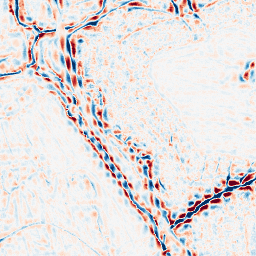
Category: wavelet
Decomposition family: wavelet_biorthogonal
Decomposition parameters: wavelet: bior3.5
level: 3
Upsampling method: sinc_blackman
Upsampling parameters: scale: 2
kernel_size: 16
Upsampling scale: 2